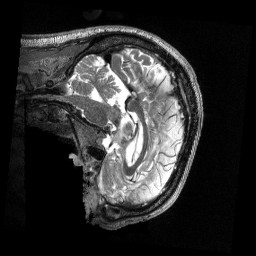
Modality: T2w
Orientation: sagittal
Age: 65
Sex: male
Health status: healthy
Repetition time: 3.2 s
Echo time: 0.563 s